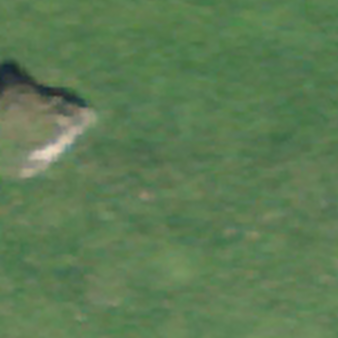
Label: other